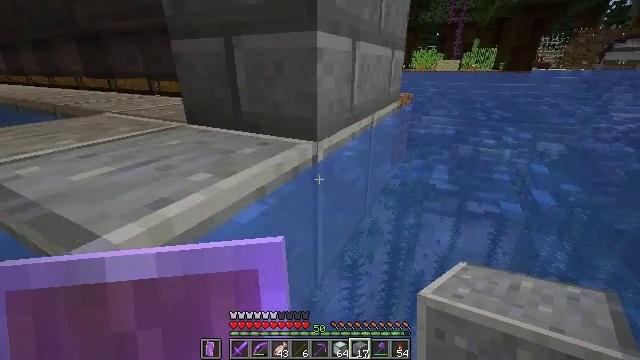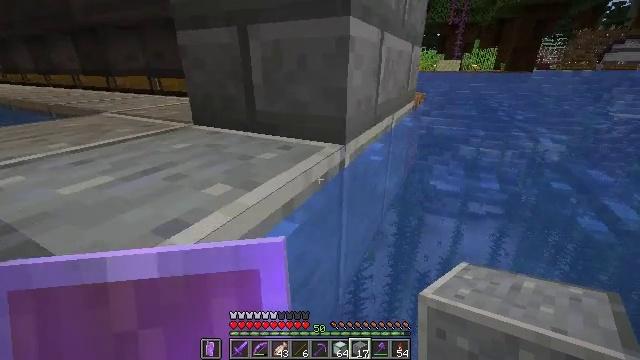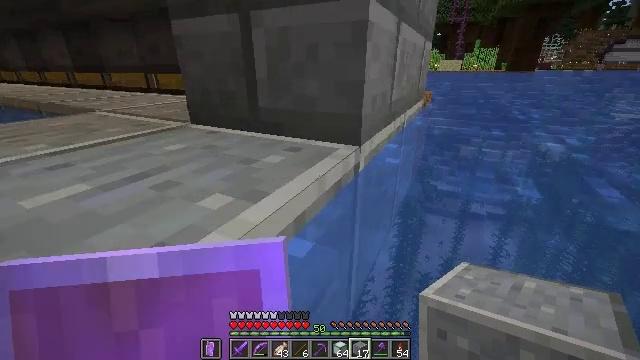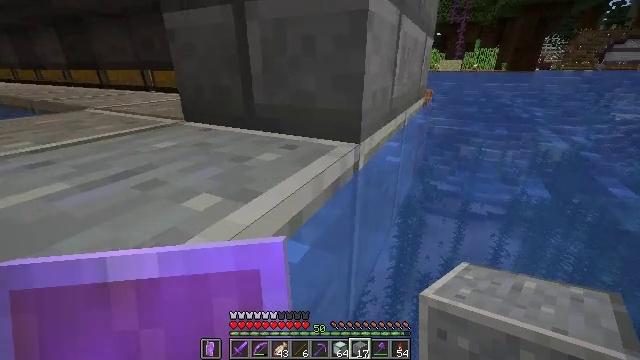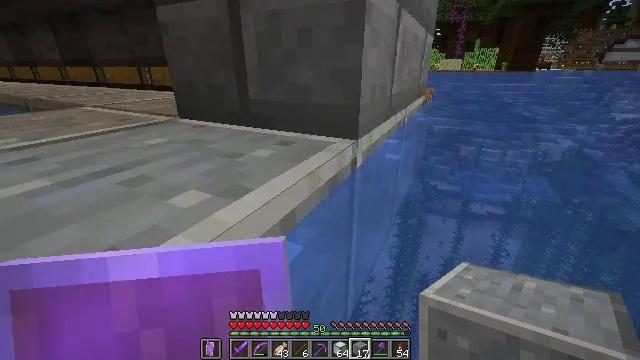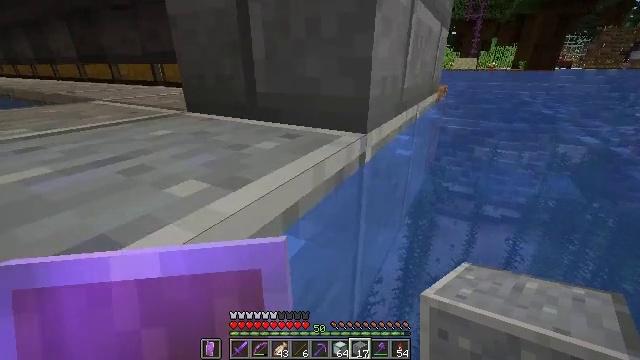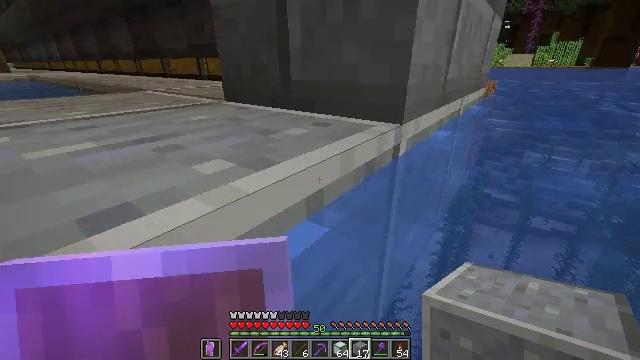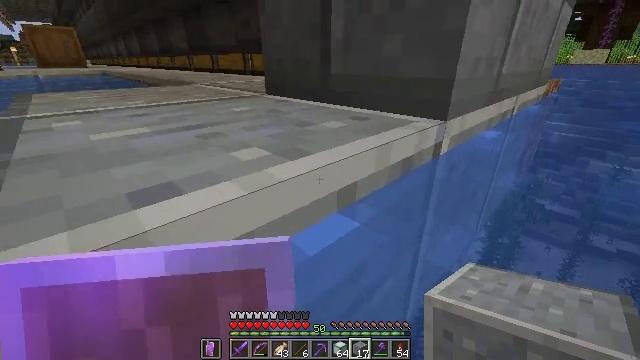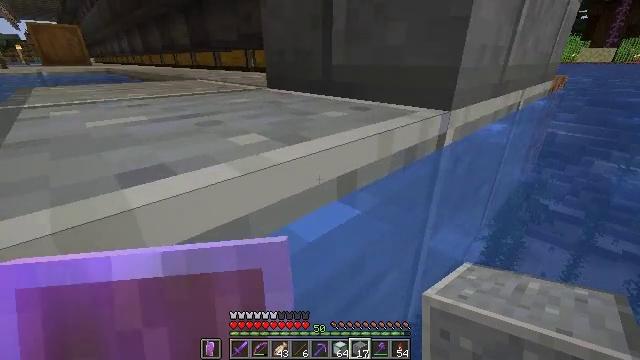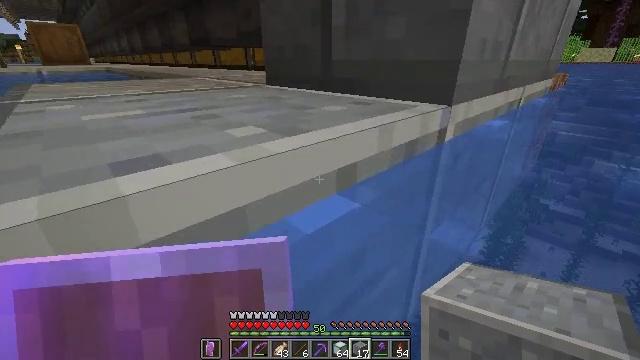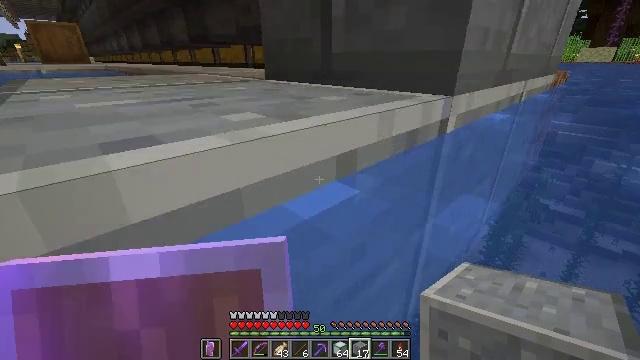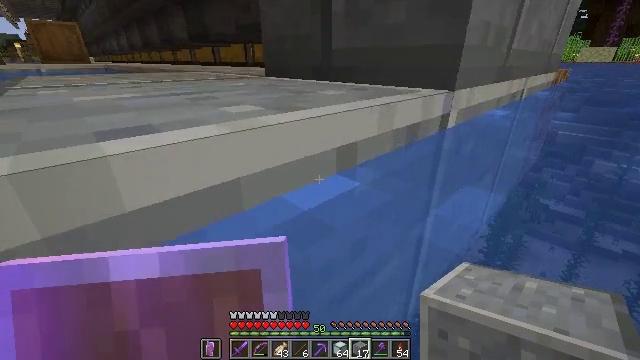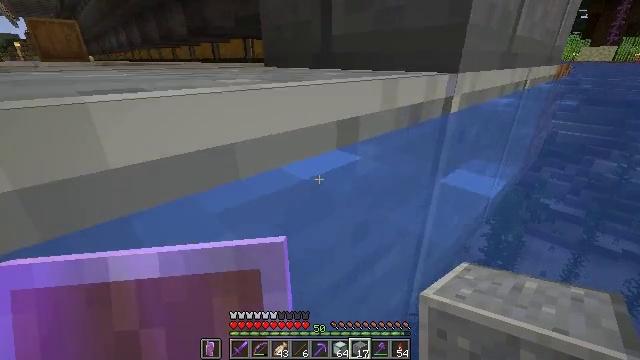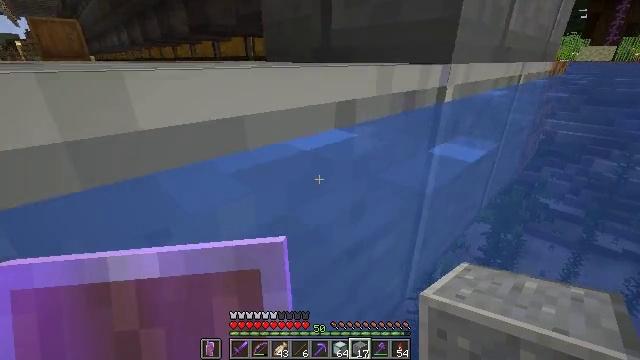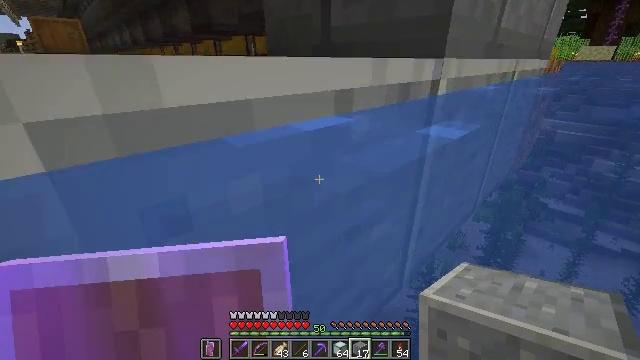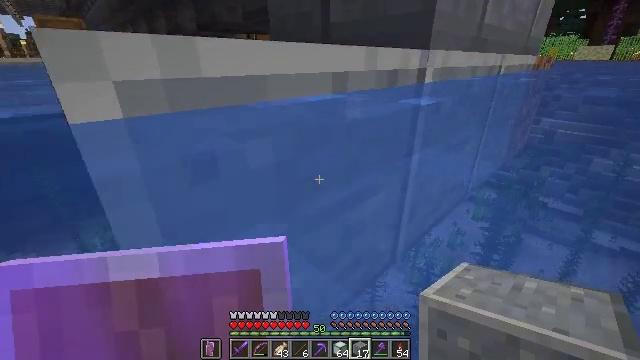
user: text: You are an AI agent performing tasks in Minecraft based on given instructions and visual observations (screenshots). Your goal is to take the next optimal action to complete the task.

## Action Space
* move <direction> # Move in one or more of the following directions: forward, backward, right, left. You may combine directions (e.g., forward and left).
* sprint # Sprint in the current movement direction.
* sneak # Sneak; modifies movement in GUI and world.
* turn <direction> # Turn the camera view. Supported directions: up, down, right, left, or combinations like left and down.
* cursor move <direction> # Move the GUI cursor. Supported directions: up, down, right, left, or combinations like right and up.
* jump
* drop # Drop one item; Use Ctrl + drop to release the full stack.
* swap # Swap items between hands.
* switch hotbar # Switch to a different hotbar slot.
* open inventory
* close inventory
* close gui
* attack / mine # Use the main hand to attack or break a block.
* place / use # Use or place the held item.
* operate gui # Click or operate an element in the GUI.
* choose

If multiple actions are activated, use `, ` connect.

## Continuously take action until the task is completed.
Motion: motion action
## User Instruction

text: Attack the polished andesite to gather it.
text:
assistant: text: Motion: move forward
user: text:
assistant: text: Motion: no_op
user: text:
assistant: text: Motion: no_op
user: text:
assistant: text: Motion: no_op
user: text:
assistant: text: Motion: turn left
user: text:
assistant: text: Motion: turn left
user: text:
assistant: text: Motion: turn left
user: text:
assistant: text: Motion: no_op
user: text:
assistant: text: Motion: no_op
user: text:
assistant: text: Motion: no_op
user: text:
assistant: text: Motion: no_op
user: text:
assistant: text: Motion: no_op
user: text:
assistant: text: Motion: move back
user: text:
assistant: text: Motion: move back
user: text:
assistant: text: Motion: move back
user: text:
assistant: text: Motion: move back and move left
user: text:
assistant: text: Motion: move left
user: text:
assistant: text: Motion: move left
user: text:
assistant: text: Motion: move left
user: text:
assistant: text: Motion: move left
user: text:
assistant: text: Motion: no_op
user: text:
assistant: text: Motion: no_op
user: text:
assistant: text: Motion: no_op
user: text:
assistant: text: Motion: turn right
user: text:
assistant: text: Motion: turn right
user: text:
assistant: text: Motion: turn right
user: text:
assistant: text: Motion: turn right
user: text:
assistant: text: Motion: turn right
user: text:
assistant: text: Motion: turn right and up
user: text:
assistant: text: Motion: turn right and up